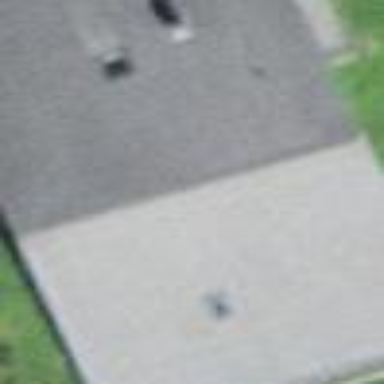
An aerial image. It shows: Barn.